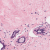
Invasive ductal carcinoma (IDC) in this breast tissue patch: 0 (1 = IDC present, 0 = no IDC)